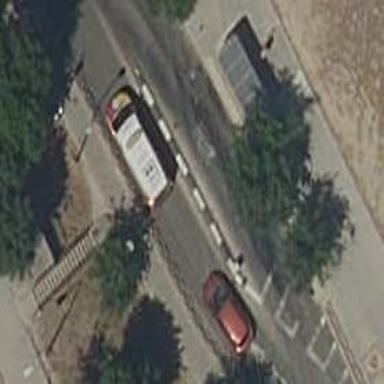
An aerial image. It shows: Public transport stop position.